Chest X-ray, PA view. Patient: 45 years old, sex F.
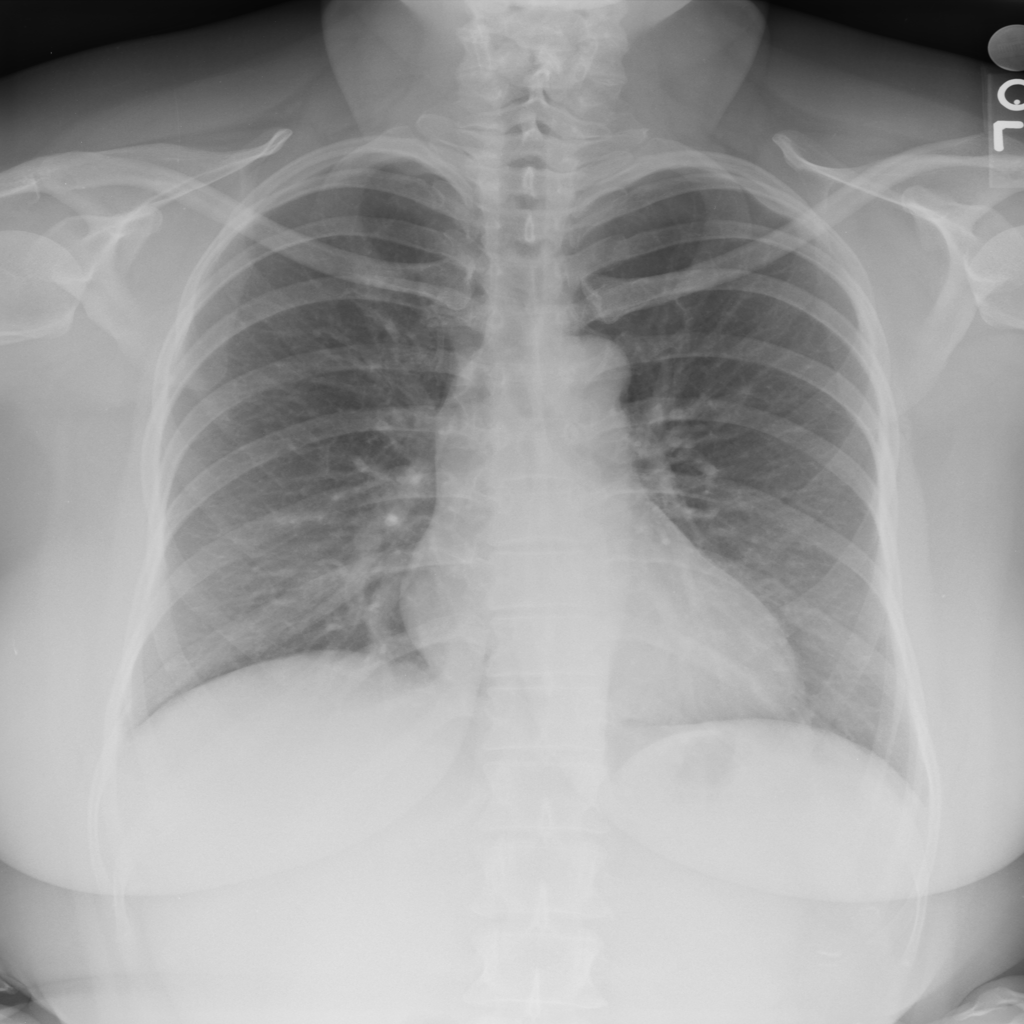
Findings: No Finding